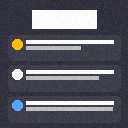
Screen state: on